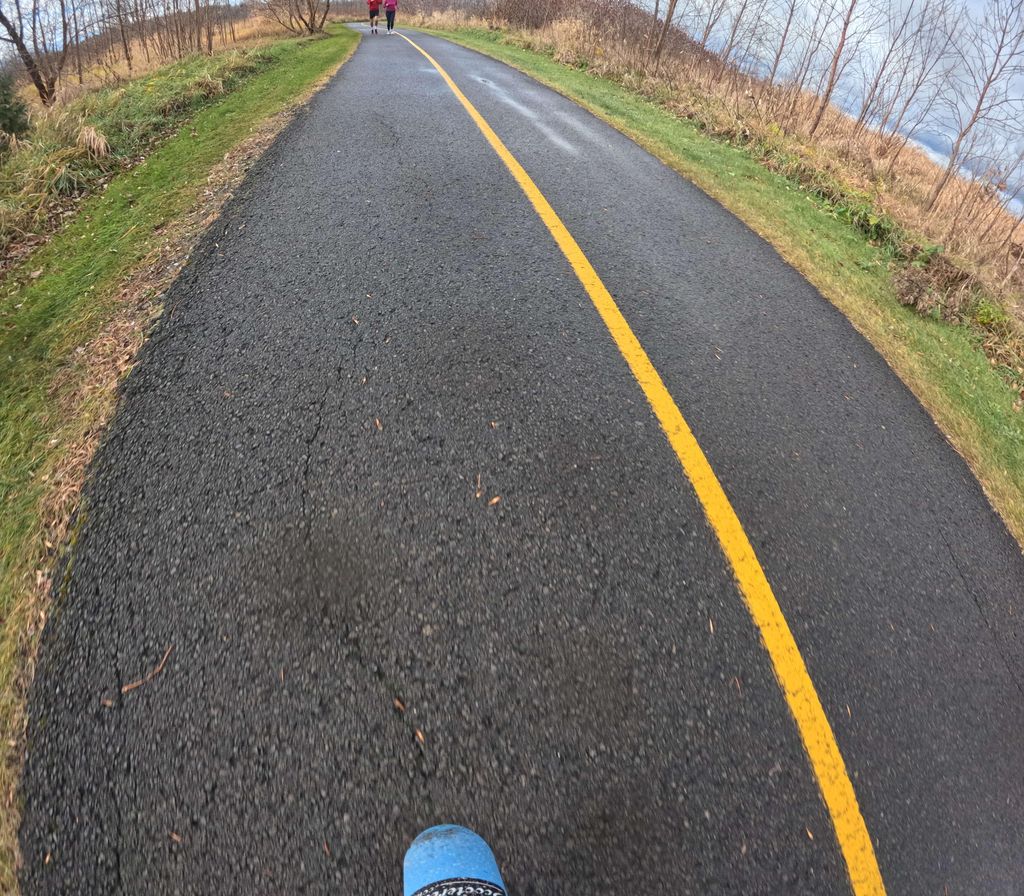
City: ottawa-gatineau